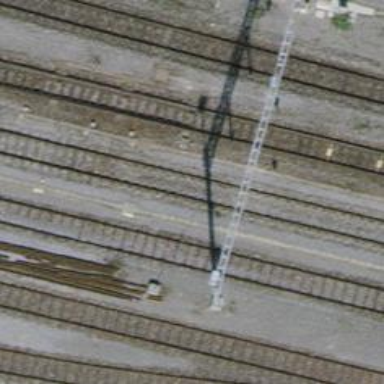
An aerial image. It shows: Railway switch.